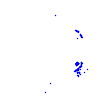
Particle: pion